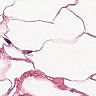
Metastatic tissue present: no